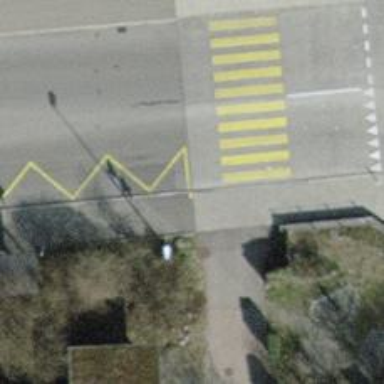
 serving as platform for public transportation."